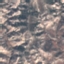
Label: HerbaceousVegetation